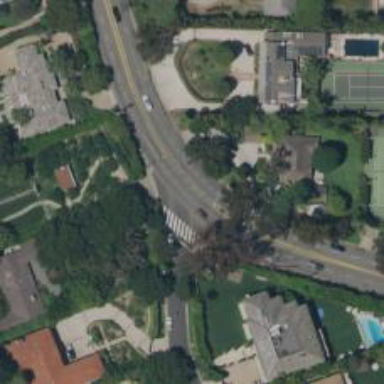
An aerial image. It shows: Secondary asphalt road surrounded by residential properties.